Interaction volume radius: 5 \u00c5
Interaction volume height: 25 \u00c5
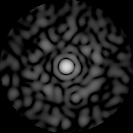
Disorder parameter: 0.8527